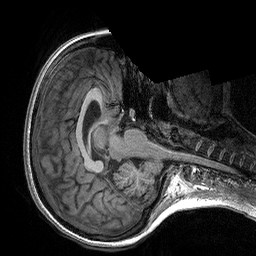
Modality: T1w
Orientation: axial
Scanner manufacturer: siemens
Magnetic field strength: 3 T
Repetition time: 2.3 s